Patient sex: M
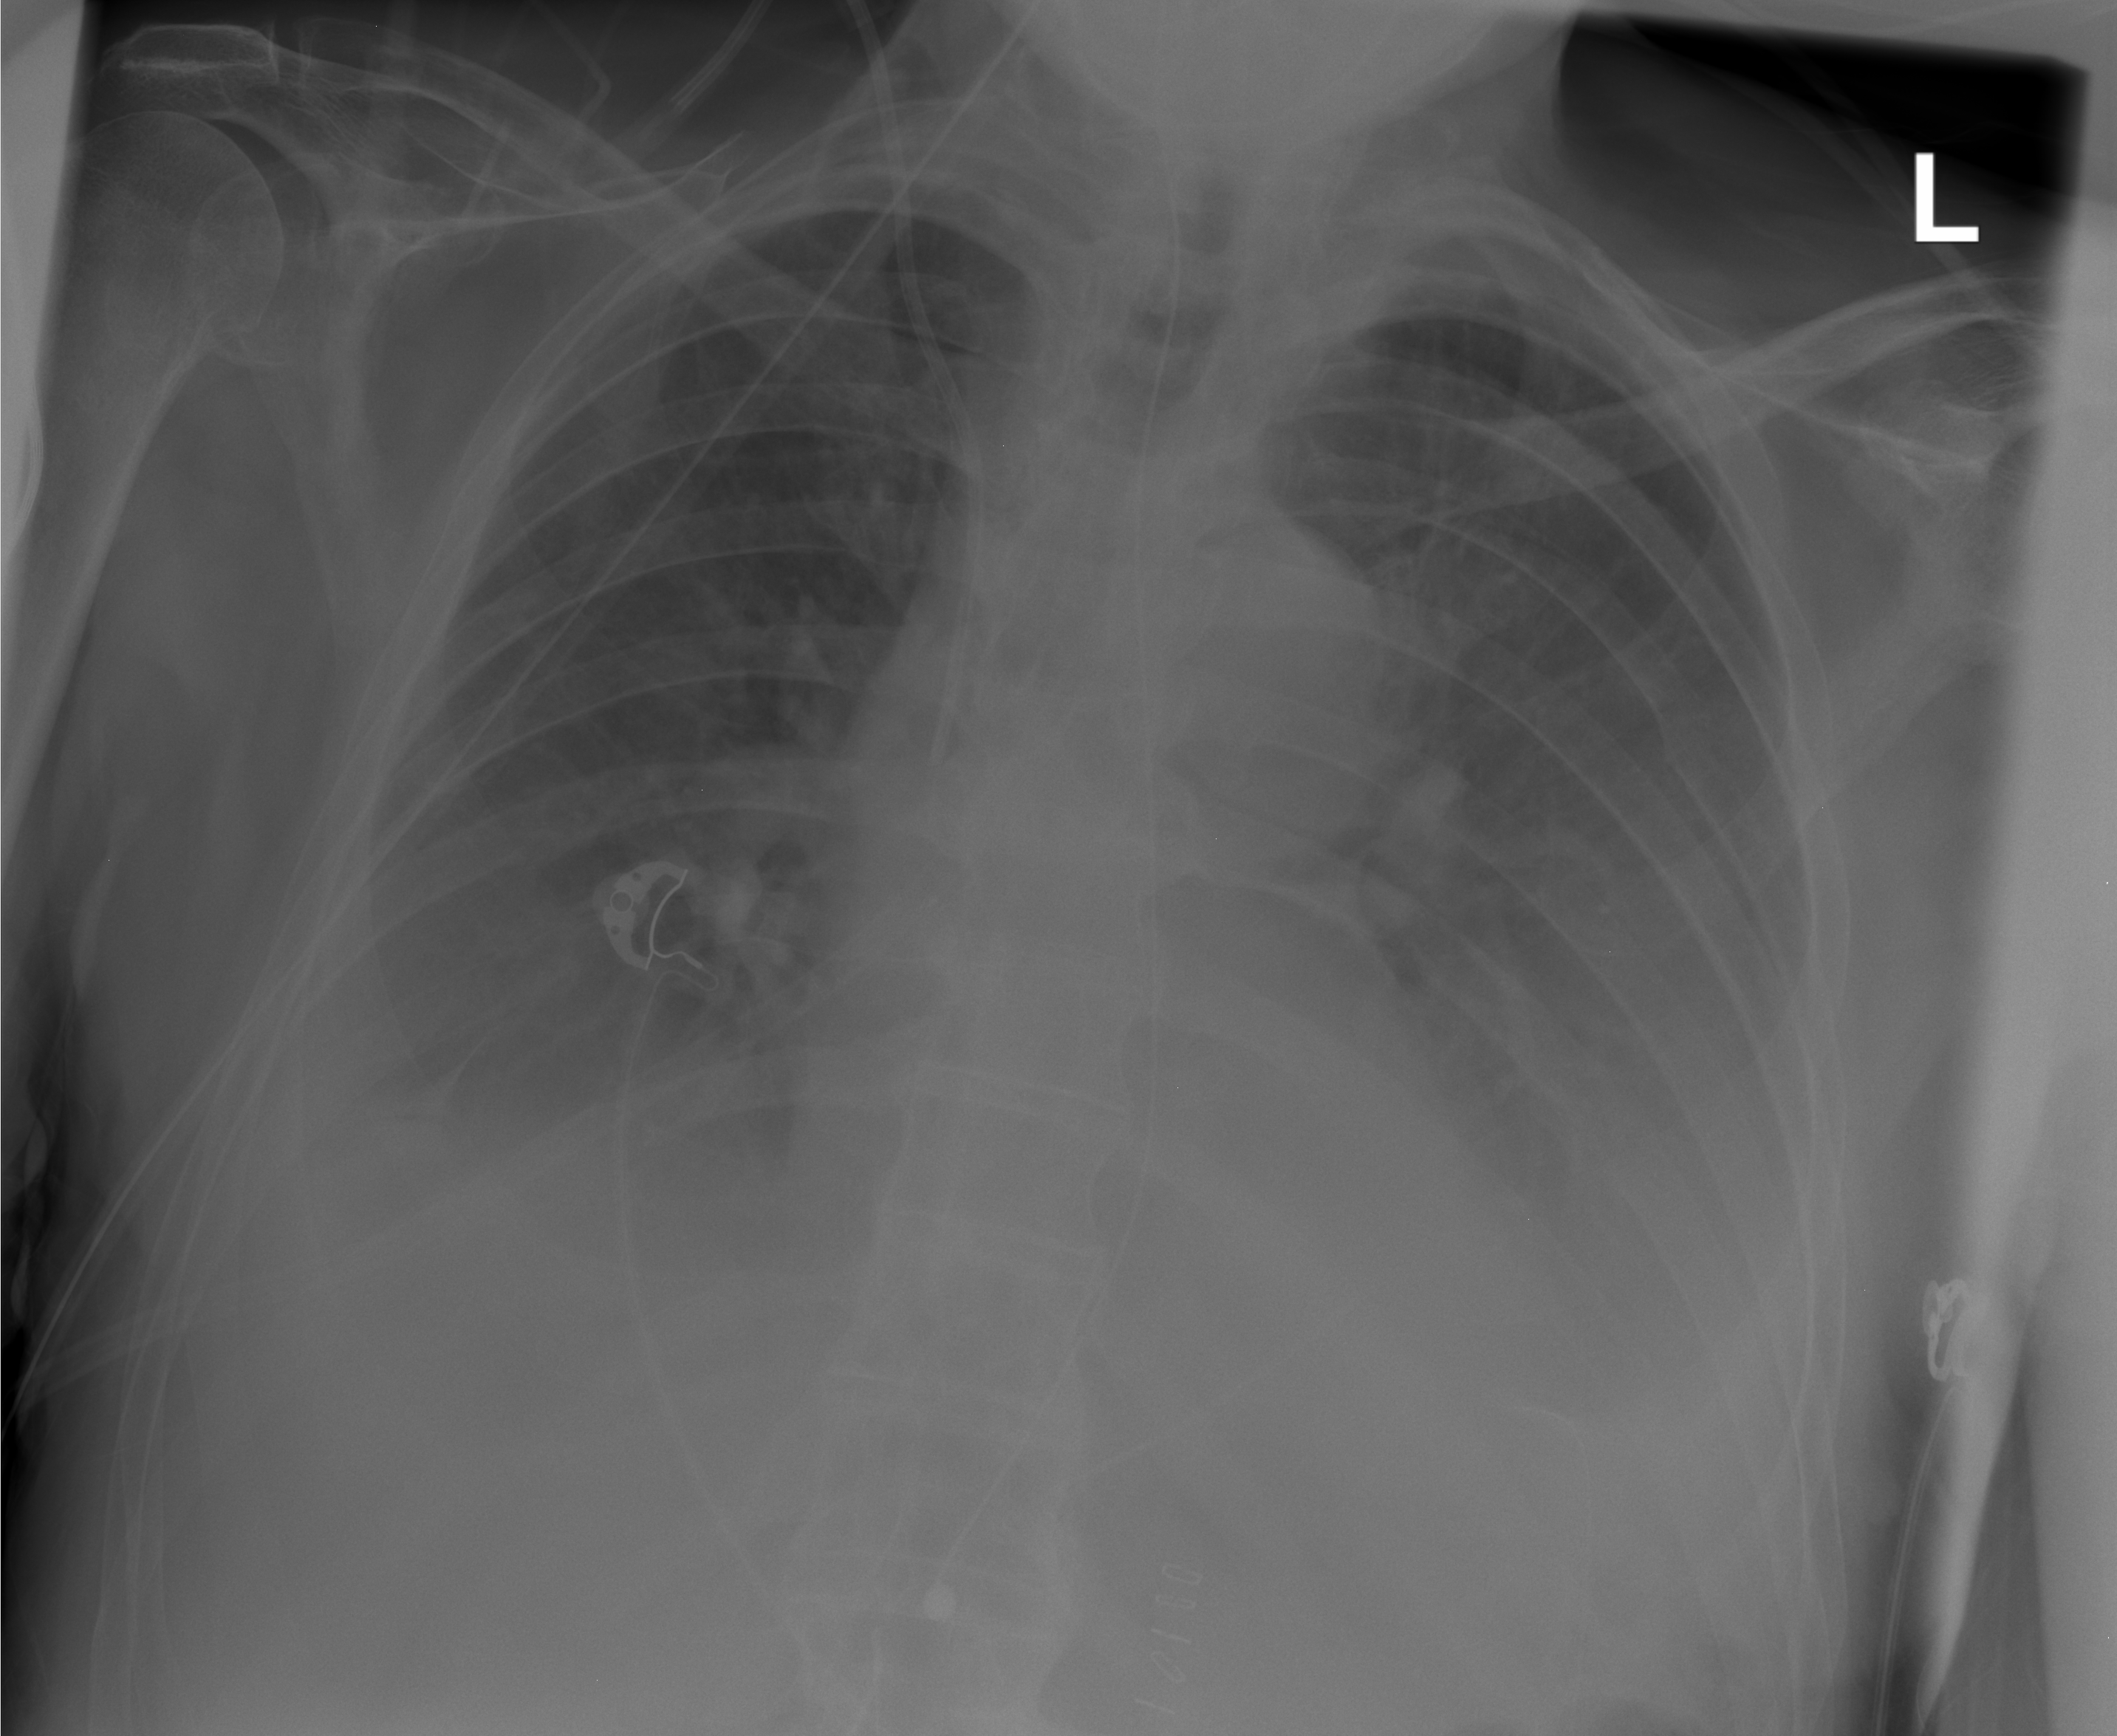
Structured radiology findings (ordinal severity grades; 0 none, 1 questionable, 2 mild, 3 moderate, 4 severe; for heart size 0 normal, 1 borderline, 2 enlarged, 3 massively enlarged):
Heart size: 0
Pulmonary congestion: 0
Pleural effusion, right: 2
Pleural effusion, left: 3
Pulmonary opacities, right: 0
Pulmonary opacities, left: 0
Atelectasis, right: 2
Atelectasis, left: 3